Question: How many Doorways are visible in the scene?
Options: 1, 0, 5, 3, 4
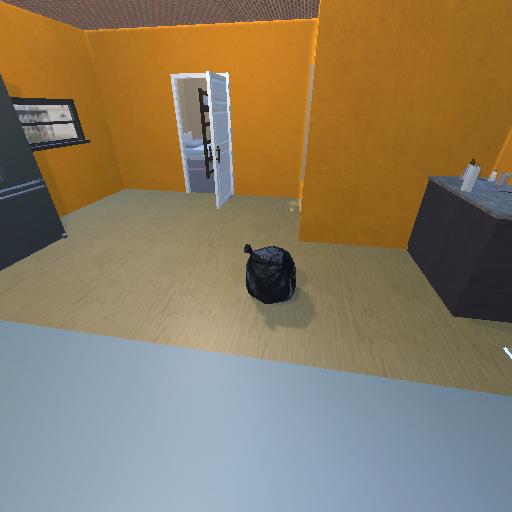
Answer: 1